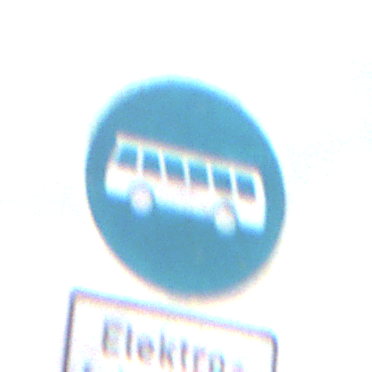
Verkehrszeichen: Busssonderstreifen
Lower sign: BesondereFahrzeugeUndTransportgueter11
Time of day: MorningAfternoon
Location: Outdoor (Nature)
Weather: PartlyCloudy
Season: NotSpecified
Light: Natural